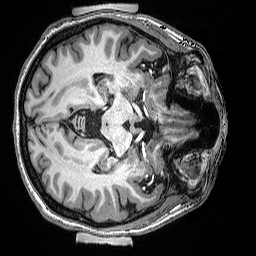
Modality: T1w
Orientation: axial